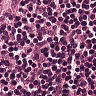
Metastatic tissue present: no